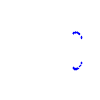
Particle: proton